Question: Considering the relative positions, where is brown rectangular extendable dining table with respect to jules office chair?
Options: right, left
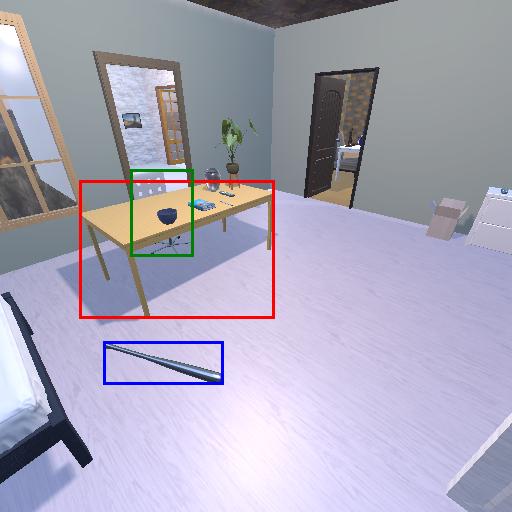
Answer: right